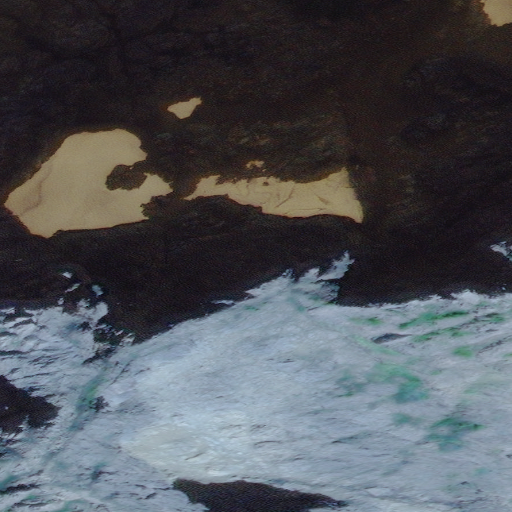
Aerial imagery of mountain in Alaska named Mount Cecil containing only unknown